Question: I have a div (lets call it fatherDiv) with relative position and a fixed width and height.
I send this object to a javascript function (init) that creates 3 overlaying divs and puts them as fatherDiv's childs. Yet, these 3 overlaying divs are not displaying properly.
I want to have this outcome:

I'm trying to achieve this by using these javascript functions:
'''
function fabDiv(width, z) {
var element = document.createElement("div");
element.setAttribute("height", "200px");
element.setAttribute("width", width.toString()+"px");
element.setAttribute("position", "absolute");
element.setAttribute("top", "0");
element.setAttribute("left", "0");
element.setAttribute("z-index", z.toString());
return element;
}
function init(container, /*img1, img2, img3,*/ interval) {
div1 = fabDiv(294, 3);
div2 = fabDiv(265, 2);
div3 = fabDiv(235, 1);
container.appendChild(div1);
container.appendChild(div2);
container.appendChild(div3);
div3.setAttribute("background-color", "lightblue");
div2.setAttribute("background-color", "blue");
div1.setAttribute("background-color", "darkblue");
}
'''
Any advice is welcome. Thanks :)
PS: When i F12 on chrome to inspect the html elements created, i can see the divs in code but the little tooltip shows that they have no height (0px).
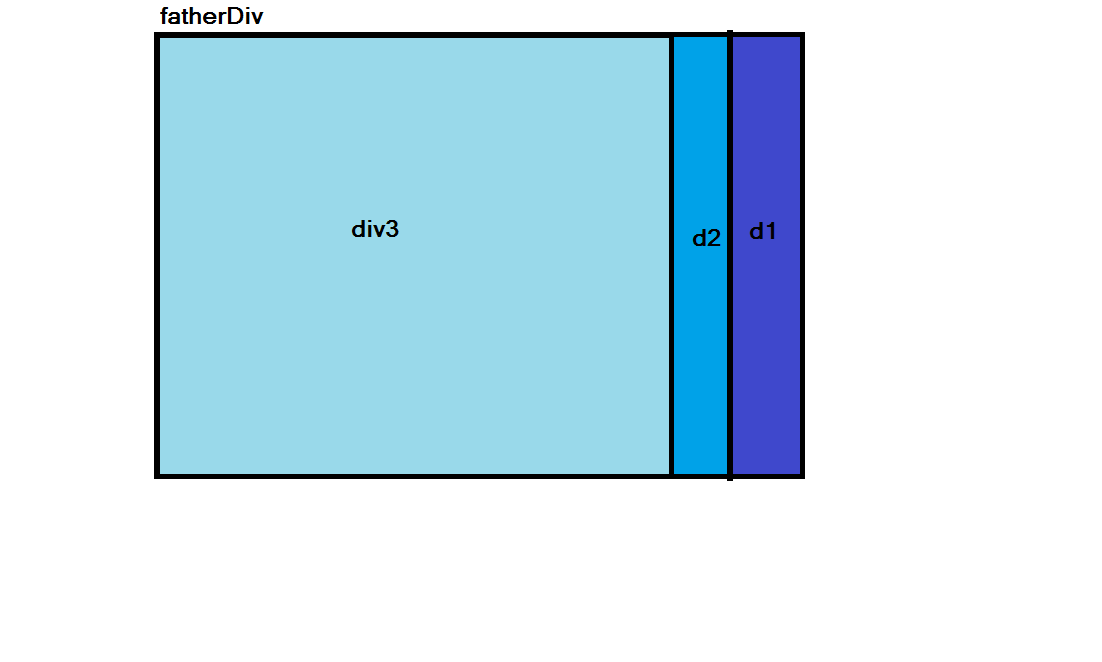
Answer: <URL>
'''
function fabDiv(width, bgCol) {
var el = document.createElement("div");
el.style.height = "200px";
el.style.width = width+"px";
el.style.position = "absolute";
el.style.backgroundColor = bgCol;
return el;
}
function init(container, /*img1, img2, img3,*/ interval) {
container.appendChild( fabDiv(294, "lightblue") );
container.appendChild( fabDiv(265, "blue") );
container.appendChild( fabDiv(235, "darkblue") );
}
var cont = document.getElementById('container');
init(cont);
'''
Another way to do it:
<URL>
'''
function CSS( el, prop, val ){
if(!val && typeof prop == "object" ) for(var key in prop) el.style[key] = prop[key];
else el.style[prop] = val;
return el;
}
function fabDiv( obj ) {
var el = document.createElement("div");
CSS(el, {height:"200px", width:obj.width+"px", position:"absolute", backgroundColor:obj.backgroundColor
});
document.getElementById(obj.appendTo).appendChild(el);
return el;
}
function init() {
fabDiv({width:294, backgroundColor:"lightblue", appendTo:'container'});
fabDiv({width:265, backgroundColor:"blue", appendTo:'container'});
fabDiv({width:235, backgroundColor:"darkblue", appendTo:'container'});
}
'''